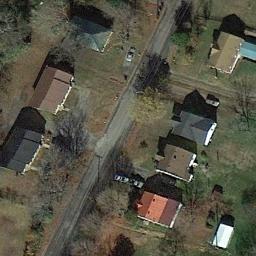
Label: medium_residential